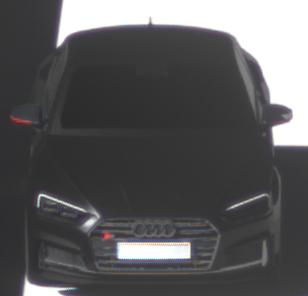
Make: Audi
Model: S5 Sportback
Detailed model: 8T Facelift
Model produced from: 2011
Model produced until: 2016
Doors: 5
Color: black
Road condition: dry road
Daytime: midday
Contrast: high contrast